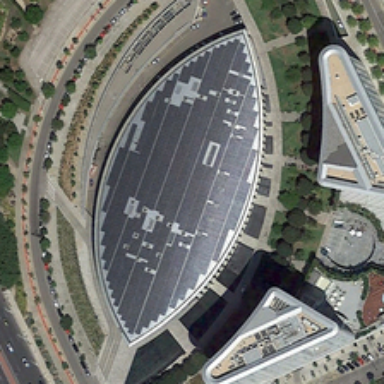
There is an oval building beside the road .